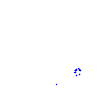
Particle: kaon